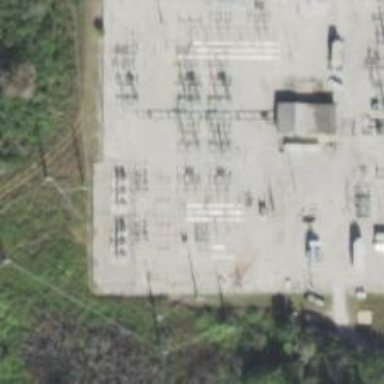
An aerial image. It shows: Switch for power supply.